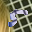
Label: 5